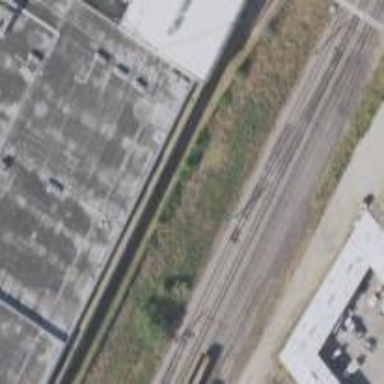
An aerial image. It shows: Light rail service yard with electrified contact lines.